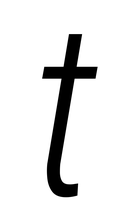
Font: Roboto-Italic_Condensed_Light_Italic